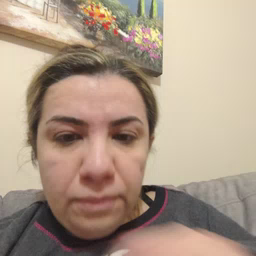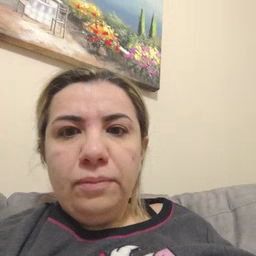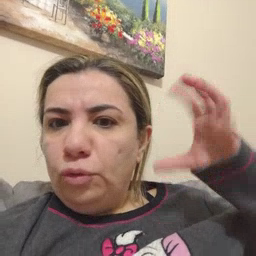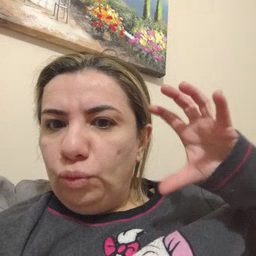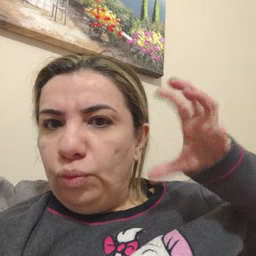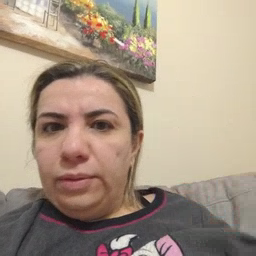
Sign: radio